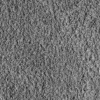
Atmospheric dust classification: not_dusty